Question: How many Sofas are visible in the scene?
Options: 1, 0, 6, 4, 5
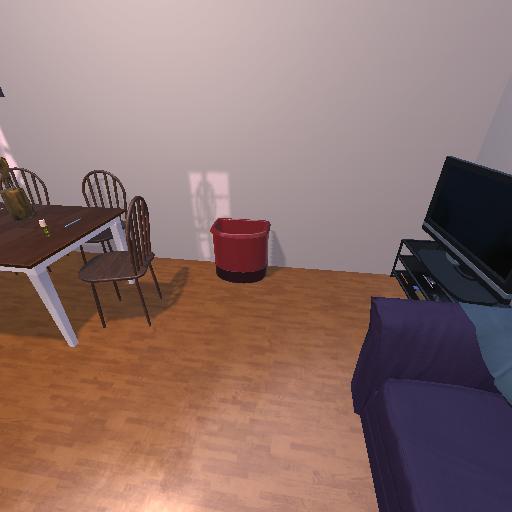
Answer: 1